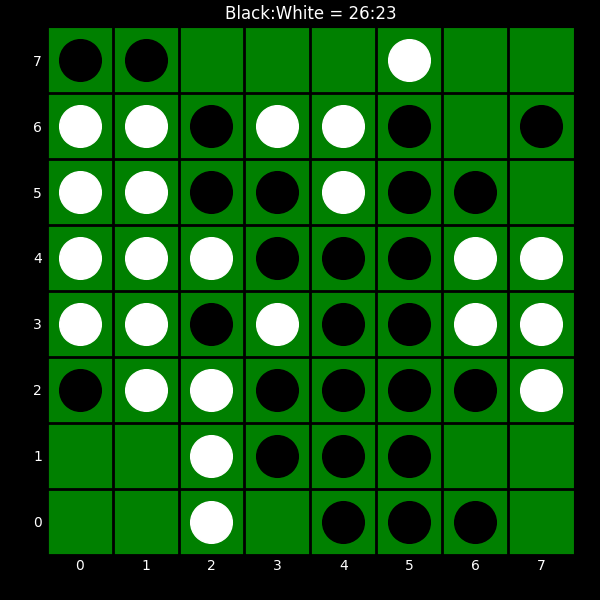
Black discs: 26
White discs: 23